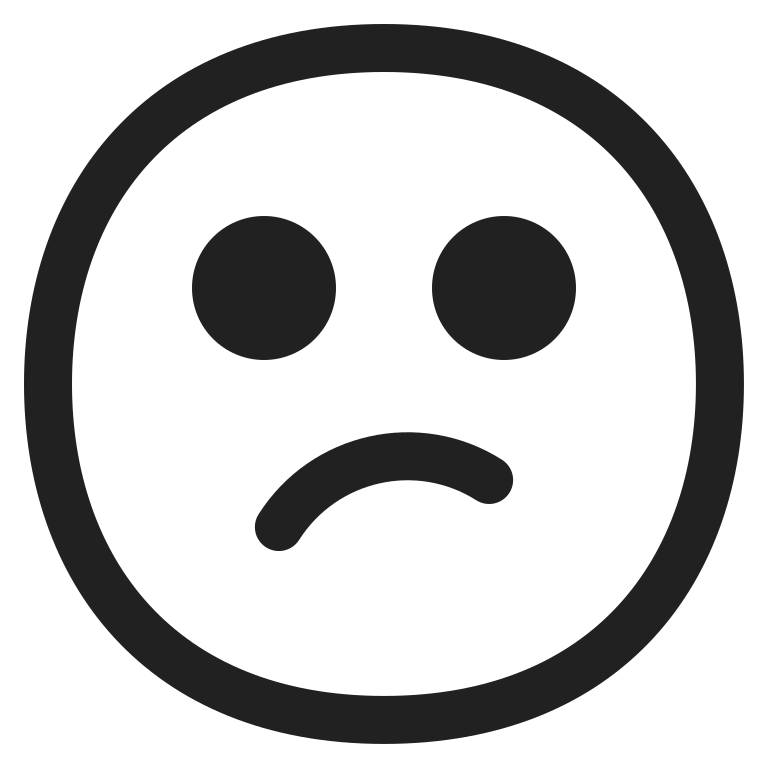
confused face high contrast